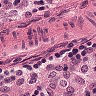
Metastatic tissue present: no